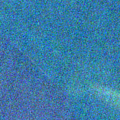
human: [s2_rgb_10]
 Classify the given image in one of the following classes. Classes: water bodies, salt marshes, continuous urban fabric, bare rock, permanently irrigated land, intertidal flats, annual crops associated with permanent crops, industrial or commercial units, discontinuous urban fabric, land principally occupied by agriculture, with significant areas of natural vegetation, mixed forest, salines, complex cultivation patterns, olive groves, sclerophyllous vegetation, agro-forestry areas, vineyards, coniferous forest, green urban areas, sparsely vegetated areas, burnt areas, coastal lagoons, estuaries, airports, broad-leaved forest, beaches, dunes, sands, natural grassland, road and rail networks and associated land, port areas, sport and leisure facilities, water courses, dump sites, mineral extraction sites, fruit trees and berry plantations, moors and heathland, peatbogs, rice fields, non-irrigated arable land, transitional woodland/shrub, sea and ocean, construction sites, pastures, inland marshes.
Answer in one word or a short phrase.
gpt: sea and ocean